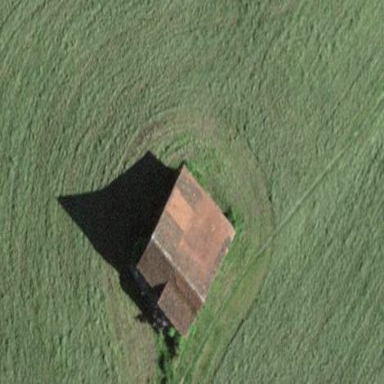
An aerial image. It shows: Shed.